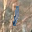
Label: 1